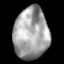
Tissue: lung
Cell type: Endothelial cells
Senescence score: 0.5778
Nuclear area (px): 1760
Mean DAPI intensity: 163.081